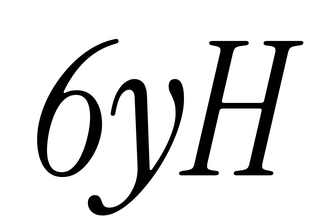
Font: InstrumentSerif-Italic